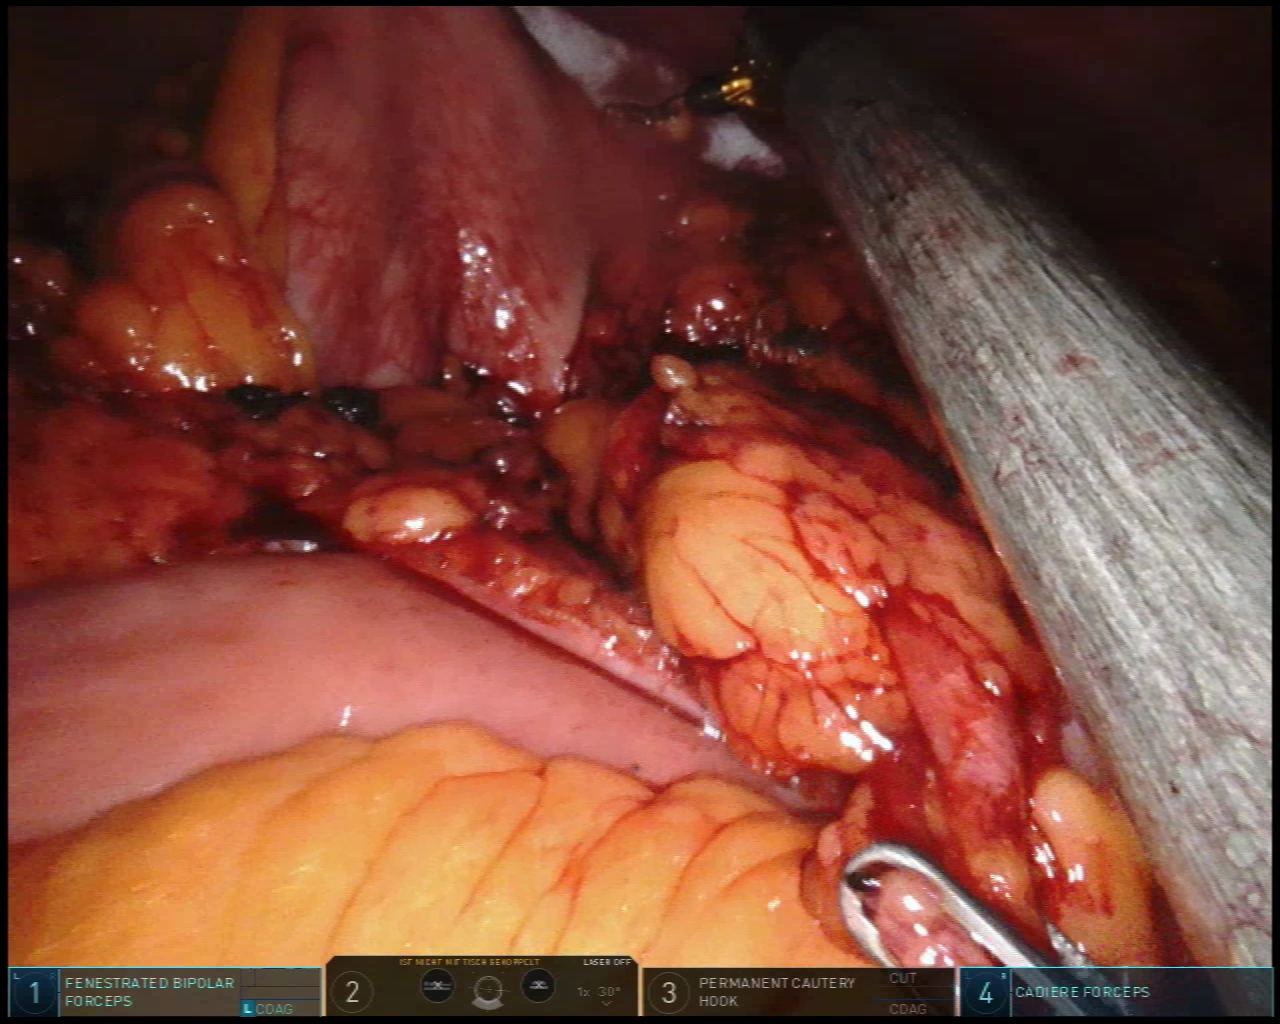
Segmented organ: stomach
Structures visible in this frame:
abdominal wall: yes
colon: yes
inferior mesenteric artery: no
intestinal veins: no
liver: no
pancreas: no
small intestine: yes
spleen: no
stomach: yes
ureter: no
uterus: no
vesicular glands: no